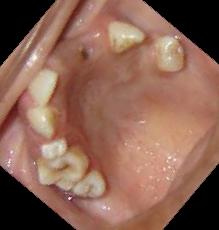
Condition: hypodontia